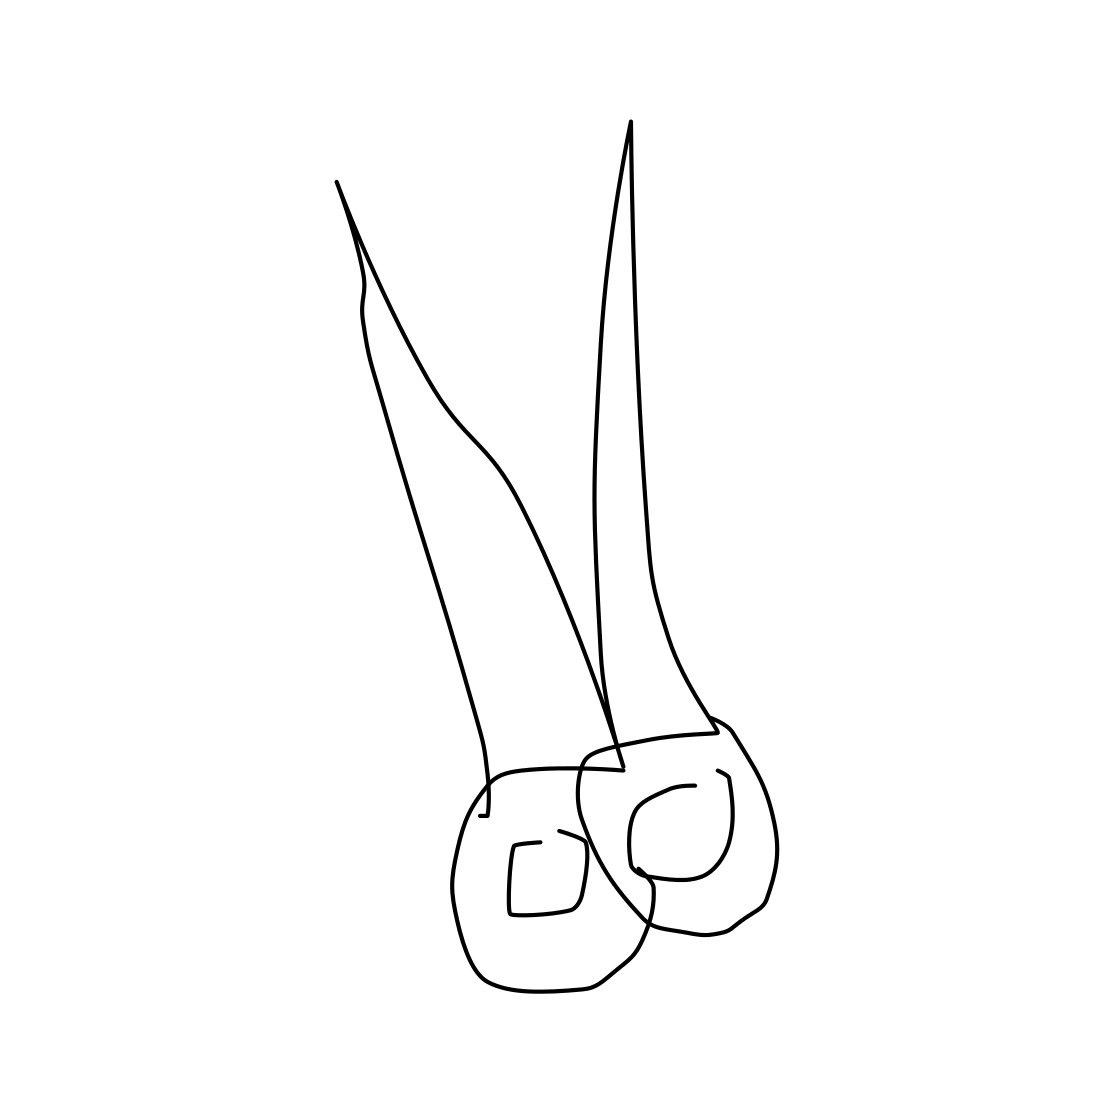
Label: scissors